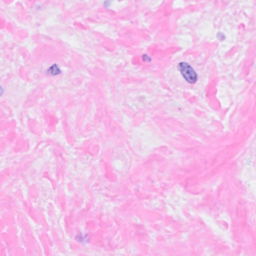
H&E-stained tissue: Breast